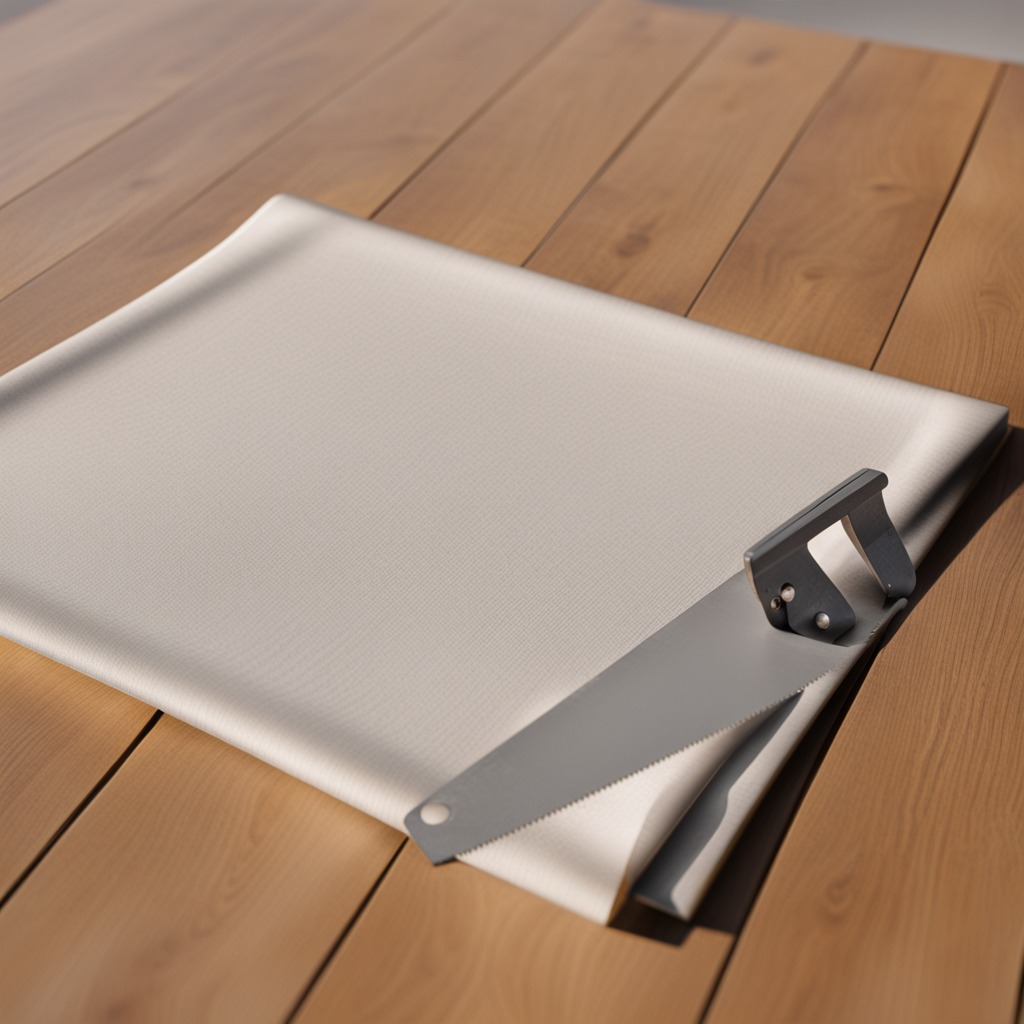
A metal saw is lying on a wooden table in an outdoor workshop during daytime bright natural light soft shadows worn but beneath the cloth.